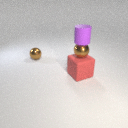
large red rubber cube below small purple rubber cylinder